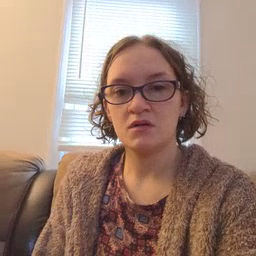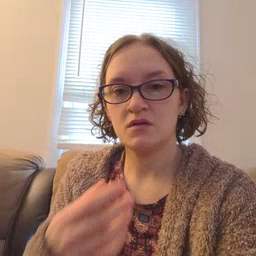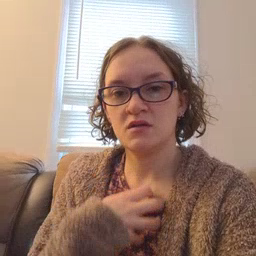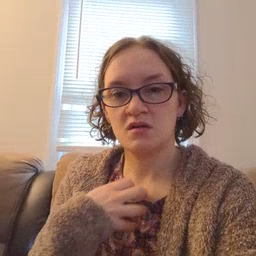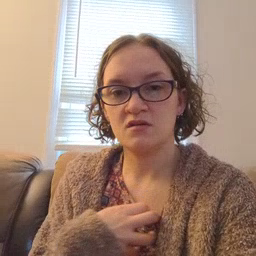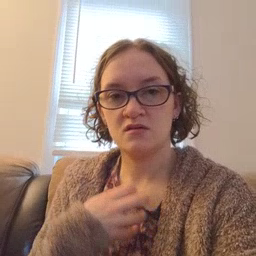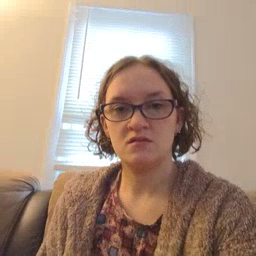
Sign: yucky